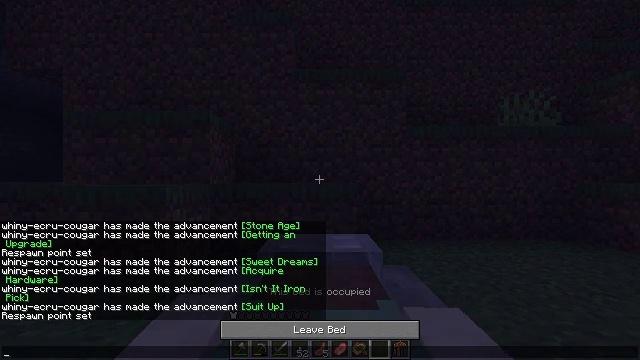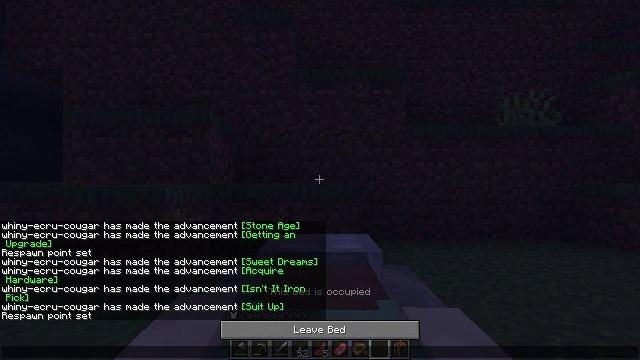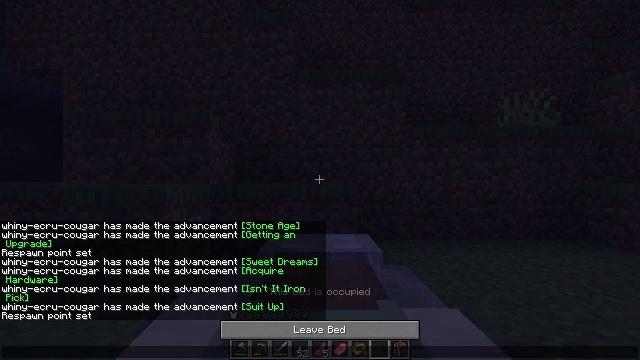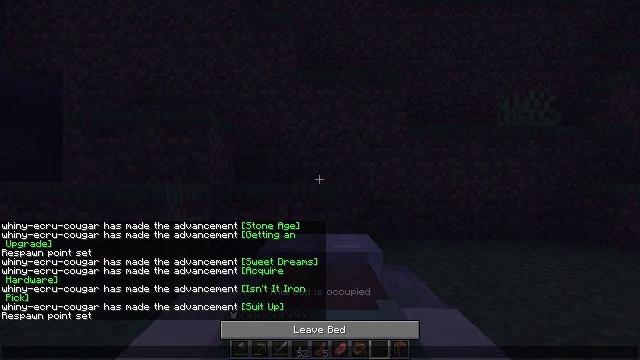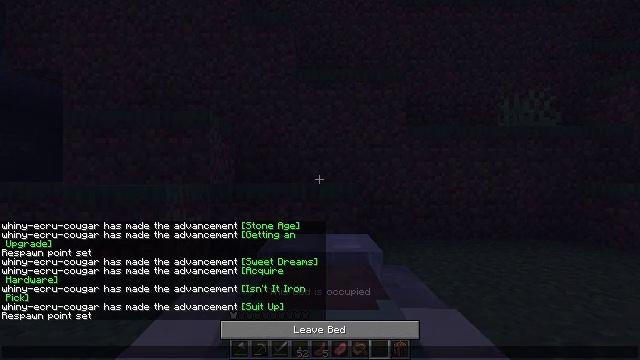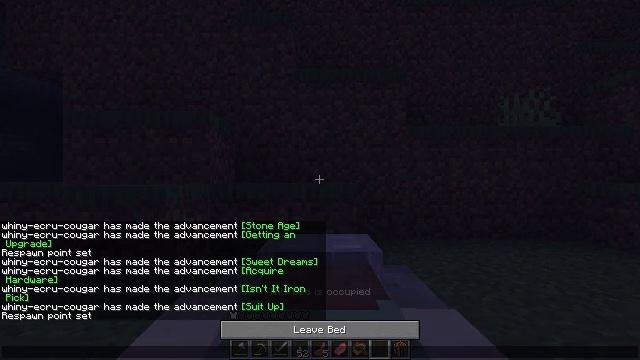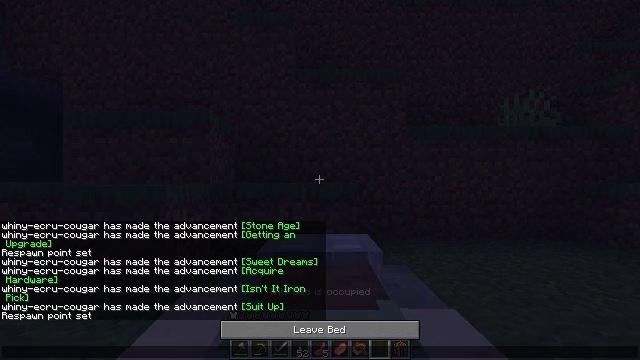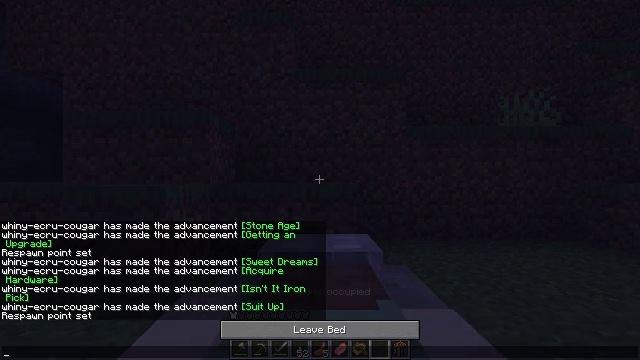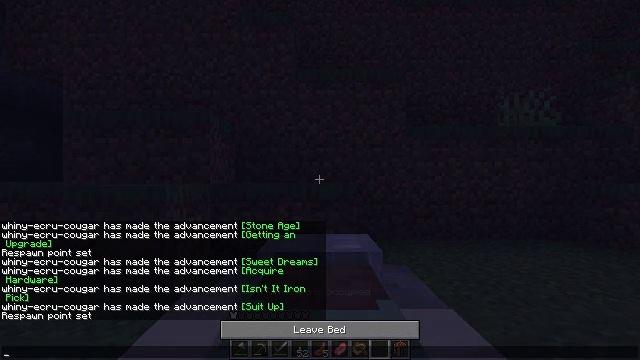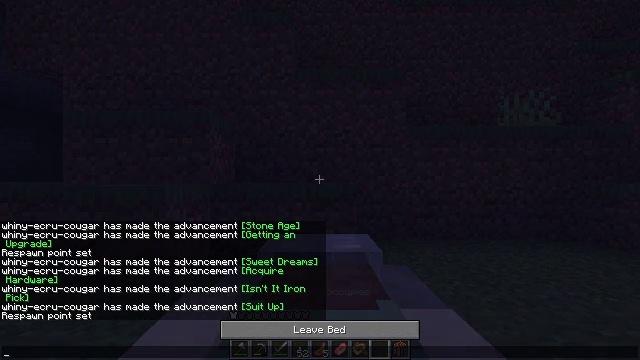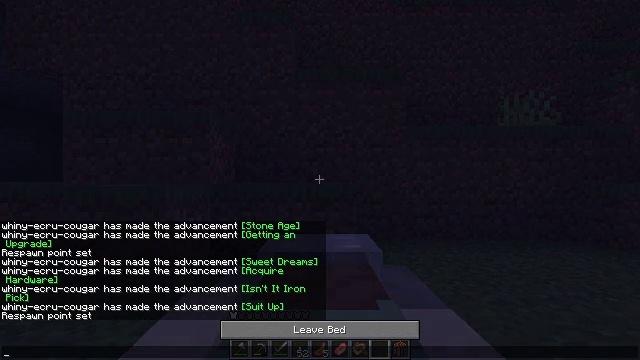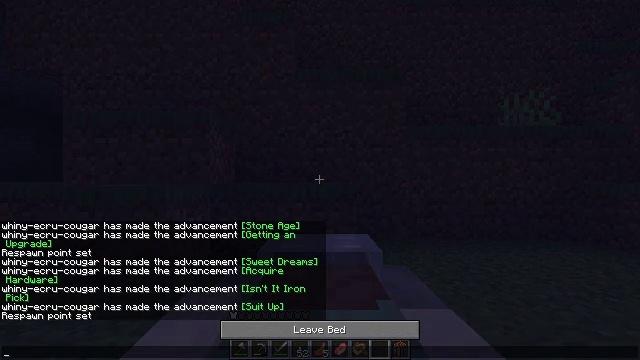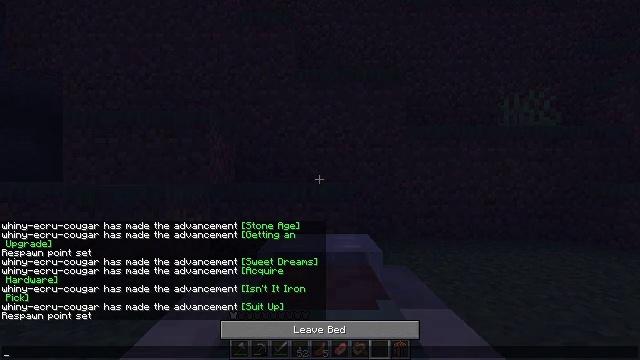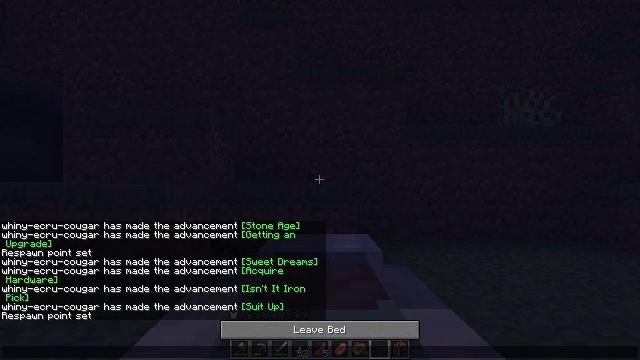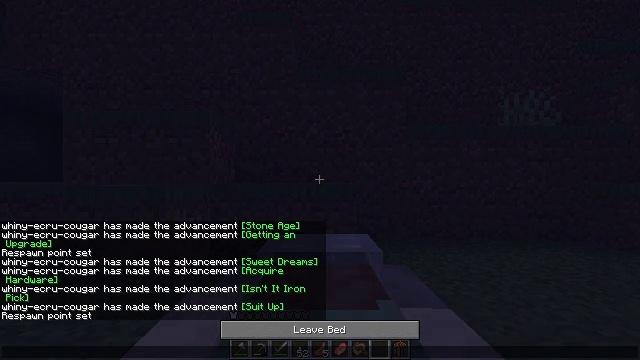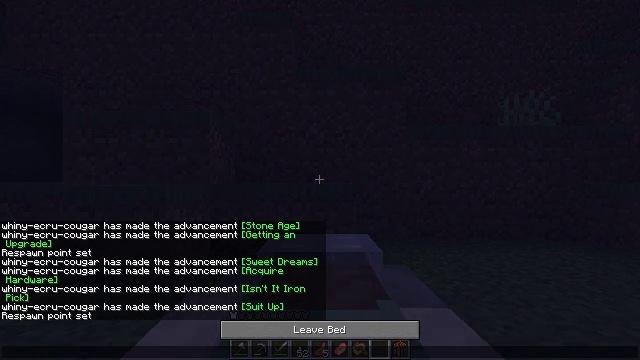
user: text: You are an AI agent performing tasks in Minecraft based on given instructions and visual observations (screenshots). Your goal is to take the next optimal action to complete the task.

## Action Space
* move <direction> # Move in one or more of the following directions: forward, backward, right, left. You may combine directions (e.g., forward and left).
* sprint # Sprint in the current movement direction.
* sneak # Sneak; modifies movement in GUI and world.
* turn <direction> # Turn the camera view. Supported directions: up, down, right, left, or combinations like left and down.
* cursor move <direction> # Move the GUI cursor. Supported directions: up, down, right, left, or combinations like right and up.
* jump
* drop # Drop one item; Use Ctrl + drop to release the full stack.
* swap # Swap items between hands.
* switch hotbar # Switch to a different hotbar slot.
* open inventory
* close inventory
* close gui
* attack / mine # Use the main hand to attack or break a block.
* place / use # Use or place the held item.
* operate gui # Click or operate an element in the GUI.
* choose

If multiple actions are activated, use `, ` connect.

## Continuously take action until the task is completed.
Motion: motion action
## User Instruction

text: Attack the light gray bed to collect it.
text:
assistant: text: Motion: no_op
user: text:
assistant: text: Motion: cursor move left
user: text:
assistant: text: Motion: cursor move left and down
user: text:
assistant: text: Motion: cursor move left and down
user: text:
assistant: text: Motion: cursor move left and down
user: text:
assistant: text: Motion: cursor move down
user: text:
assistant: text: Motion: no_op
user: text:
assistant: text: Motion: cursor move down
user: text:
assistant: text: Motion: no_op
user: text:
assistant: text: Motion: cursor move right and down
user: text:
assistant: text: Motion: cursor move down
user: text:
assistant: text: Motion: no_op
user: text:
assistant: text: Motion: no_op
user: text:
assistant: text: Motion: no_op
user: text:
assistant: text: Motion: no_op
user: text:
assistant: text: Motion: no_op
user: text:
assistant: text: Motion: no_op
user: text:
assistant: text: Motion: no_op
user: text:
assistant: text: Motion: no_op
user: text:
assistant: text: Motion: no_op
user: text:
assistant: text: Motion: no_op
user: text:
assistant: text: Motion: no_op
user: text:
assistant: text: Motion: no_op
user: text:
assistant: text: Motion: no_op
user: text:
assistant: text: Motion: no_op
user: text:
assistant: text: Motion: no_op
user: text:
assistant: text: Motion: no_op
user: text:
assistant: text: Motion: no_op
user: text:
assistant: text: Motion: no_op
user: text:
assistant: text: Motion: no_op